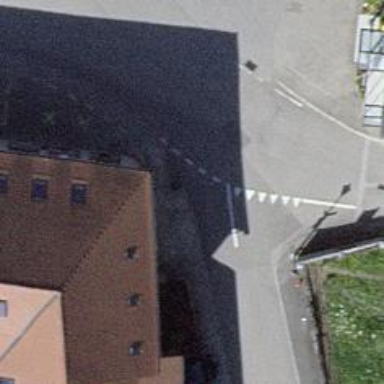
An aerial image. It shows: Road with "give way" sign.